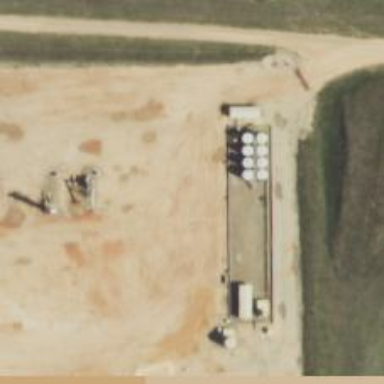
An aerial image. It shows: Storage tank with man-made structure.